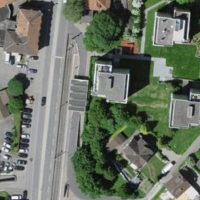
EUNIS habitat code: 54
Species observed at this site:
Coccothraustes coccothraustes